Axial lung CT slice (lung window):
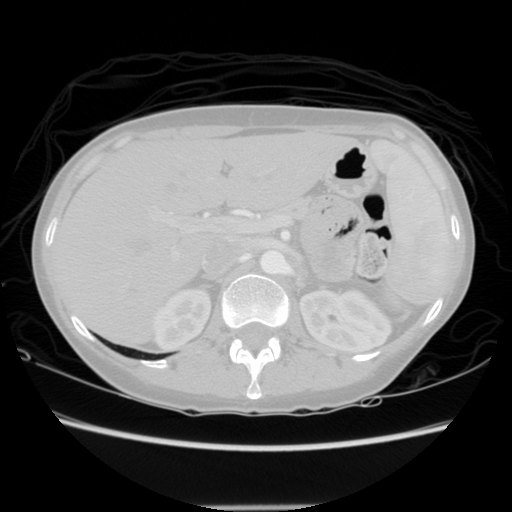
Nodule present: no